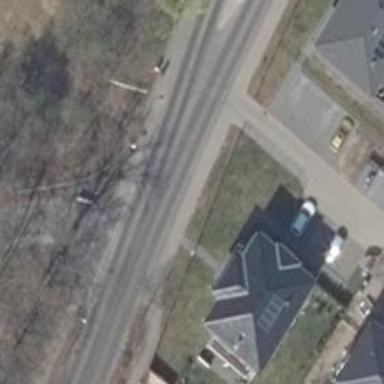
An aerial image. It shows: Unmarked road crossing.